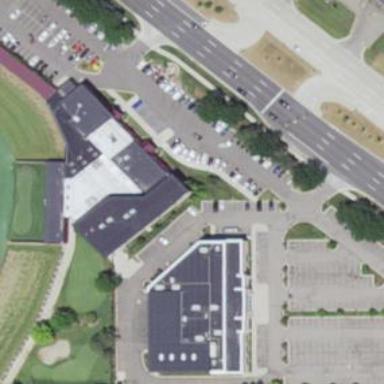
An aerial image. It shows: Building located at golf course.